Field crop: tomato
Growth stage: 1
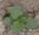
Species: solanum